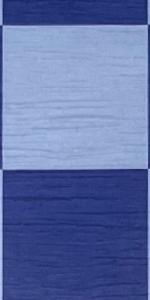
Label: Empty